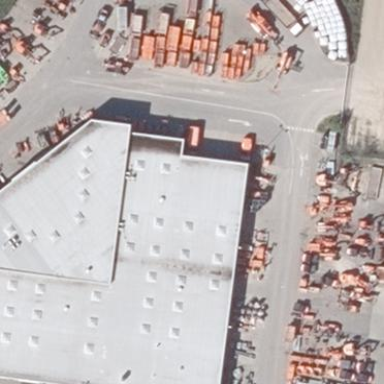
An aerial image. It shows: Industrial building.